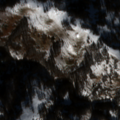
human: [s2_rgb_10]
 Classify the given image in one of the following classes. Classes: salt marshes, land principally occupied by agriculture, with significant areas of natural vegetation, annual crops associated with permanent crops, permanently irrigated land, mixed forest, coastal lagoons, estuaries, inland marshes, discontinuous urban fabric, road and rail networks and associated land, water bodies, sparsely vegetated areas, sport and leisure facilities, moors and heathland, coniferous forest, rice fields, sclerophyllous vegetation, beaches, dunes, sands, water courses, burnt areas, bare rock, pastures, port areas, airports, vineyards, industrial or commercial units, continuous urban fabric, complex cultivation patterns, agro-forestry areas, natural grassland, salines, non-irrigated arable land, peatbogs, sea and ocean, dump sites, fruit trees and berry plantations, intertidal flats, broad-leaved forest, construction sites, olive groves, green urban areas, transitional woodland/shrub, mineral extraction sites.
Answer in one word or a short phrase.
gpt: broad-leaved forest, natural grassland, transitional woodland/shrub